Field crop: tomato
Growth stage: 2
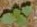
Species: solanum